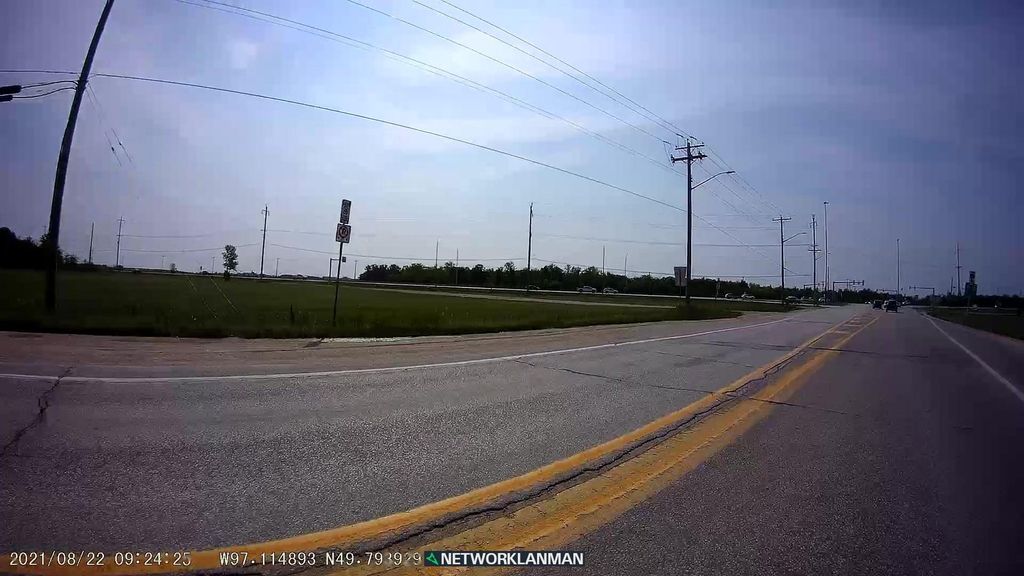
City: winnipeg